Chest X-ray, PA view. Patient: 19 years old, sex M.
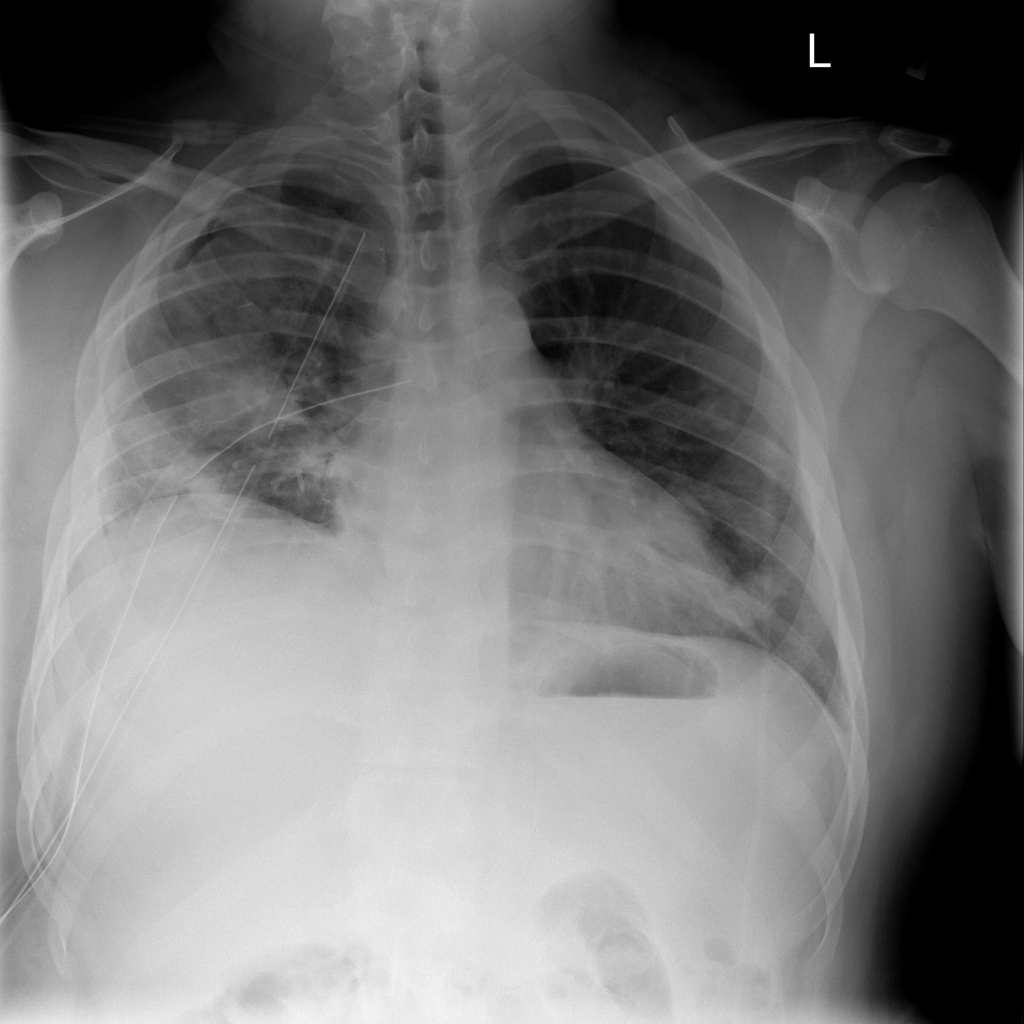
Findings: Pneumothorax